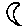
Label: moon